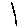
Label: line